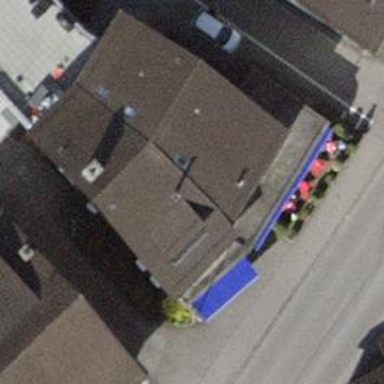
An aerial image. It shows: Café.